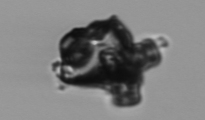
Label: Delphineis